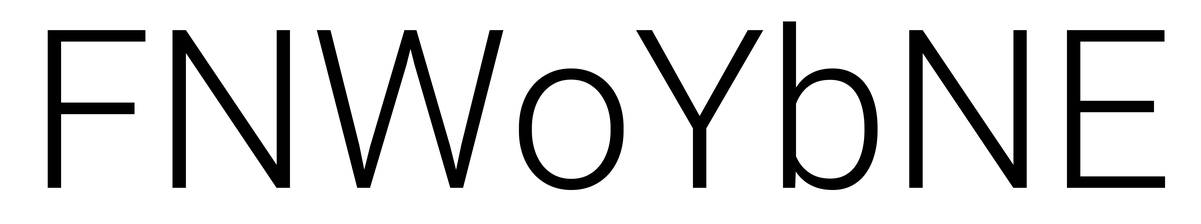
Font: Roboto_Light